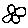
Label: flower